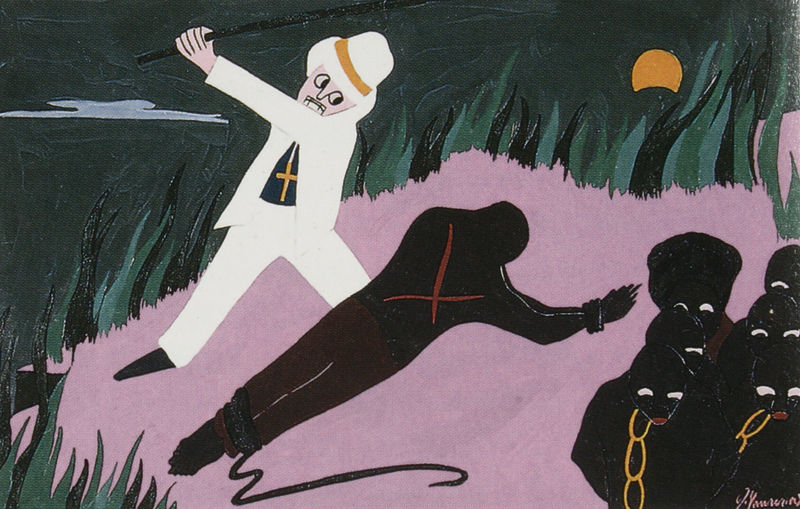
Titel: The cruelty of the planters led the slaves to revolt, 1776
Künstler: Jacob Lawrence
Standort: New Orleans (Louisiana)
Institution: The Amistad Research Center´s Aaron Douglas Collection
Schlagwörter: blau, mann, wasser, weiß, gelb, grün, abend, hut, männer, nacht, orange, schwarz, gras, anzug, augen, signatur, gräser, schilf, gewässer, sonne, stehend, rosa, fesseln, afrika, flächen, modern, lila, angst, gewalt, hutband, liegend, neger, schwarze, mond, kreuz, hass, brutal, ketten, peitsche, pfarrer, afrikaner, schmerz, gefangene, priester, töten, usa, schlagen, sklaven, fessel, peitschen, südstaaten, staaten, missionar, folter, gefesselt, geisel, peiniger, weißer, fußfesseln, arschloch, faschist, messionar, miónd, rassist, sklaventreiber